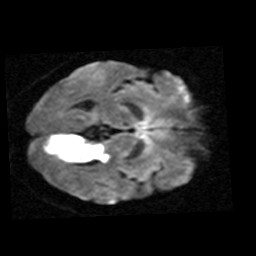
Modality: TRACE
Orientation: axial
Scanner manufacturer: siemens
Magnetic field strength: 1.5 T
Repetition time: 8.1 s
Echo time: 0.119 s